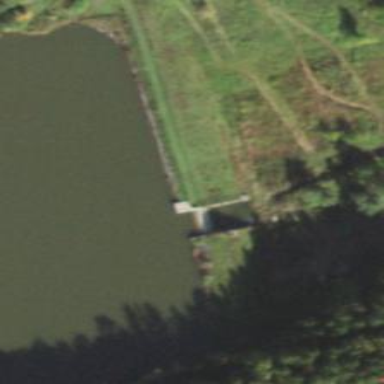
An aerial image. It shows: Dam across waterway.